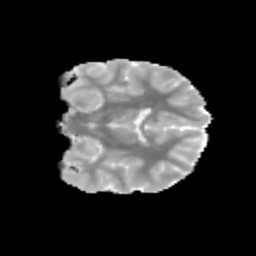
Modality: MD
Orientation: coronal
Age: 10
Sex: male
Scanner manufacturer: siemens
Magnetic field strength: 3 T
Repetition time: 3.8 s
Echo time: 0.07 s